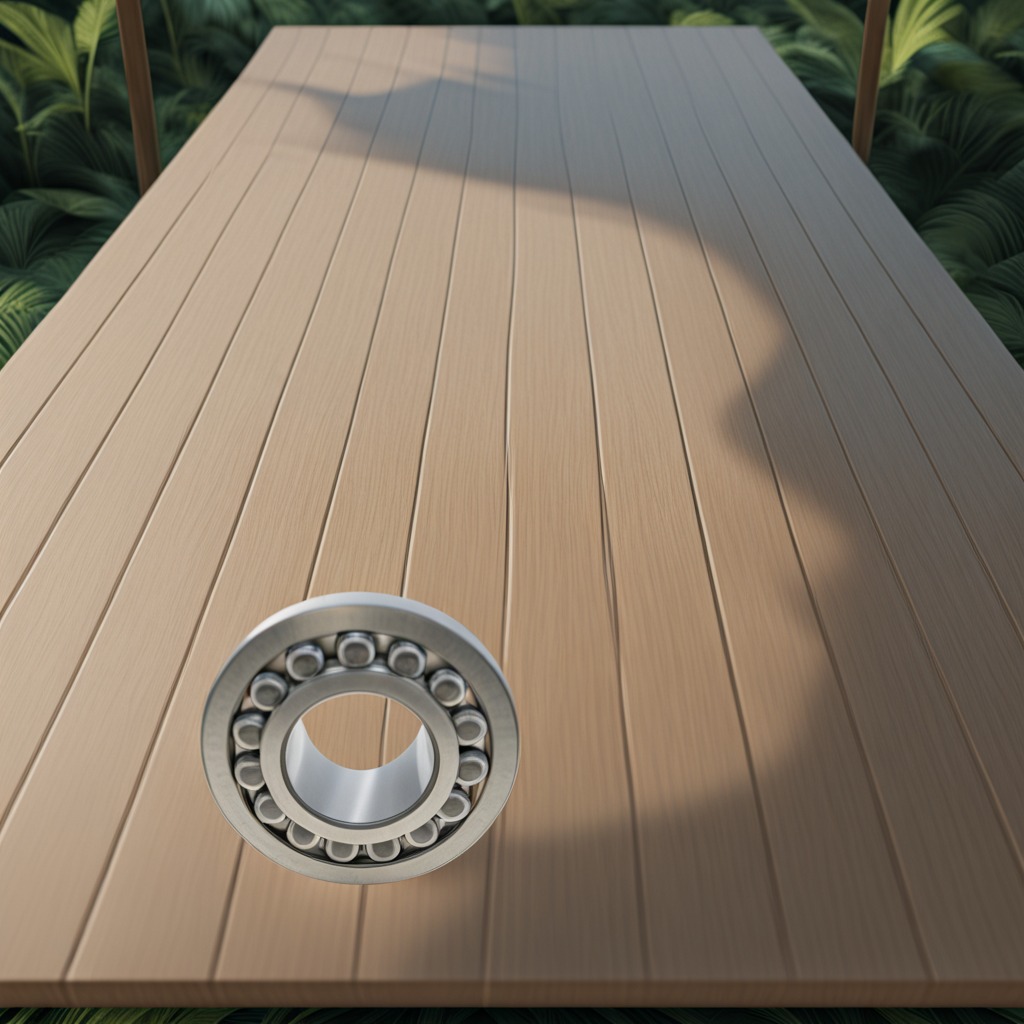
A metal ball bearing is lying on a wooden table inside a jungle field workshop tent.